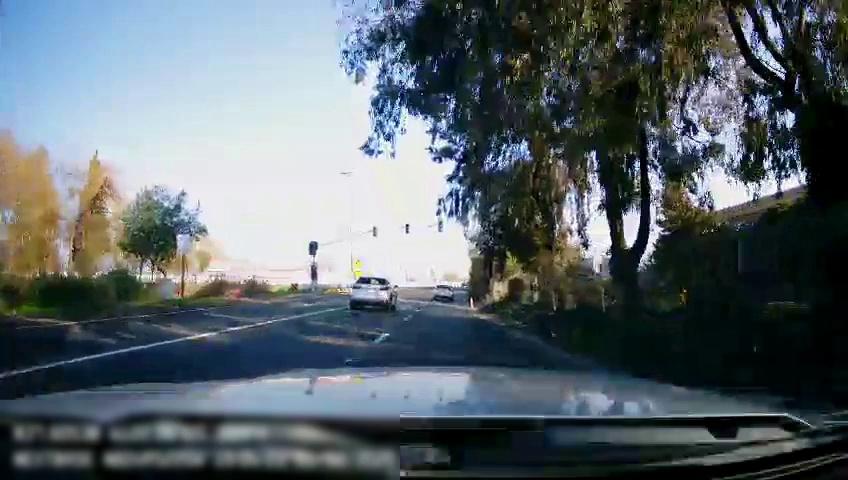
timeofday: Day
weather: Sunny
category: Drivable Space
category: Vehicles | SUV
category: Vehicles | SUV
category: Lanes | Current Lane
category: Lanes | Alternate Lane
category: Lanes | Current Lane
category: Lanes | Alternate Lane
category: Traffic | Signs
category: Traffic | Lights
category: Traffic | Lights
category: Traffic | Lights
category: Traffic | Lights
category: Traffic | Lights